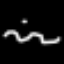
Label: squiggle